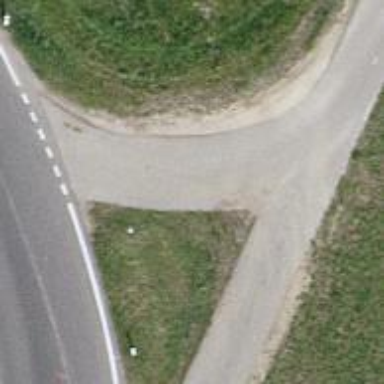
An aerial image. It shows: Unclassified road with asphalt surface and grade1 tracktype.